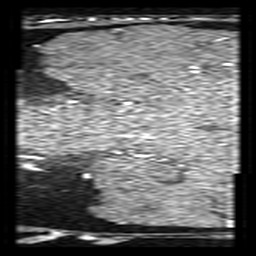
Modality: angio
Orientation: coronal
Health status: ill
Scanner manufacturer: siemens
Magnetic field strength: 3 T
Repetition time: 0.022 s
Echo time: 0.00401 s